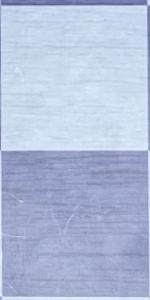
Label: Empty